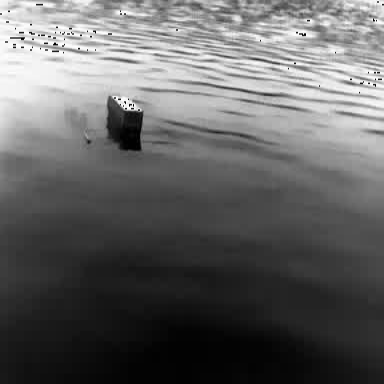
There is a fishing_boat in the infrared image.